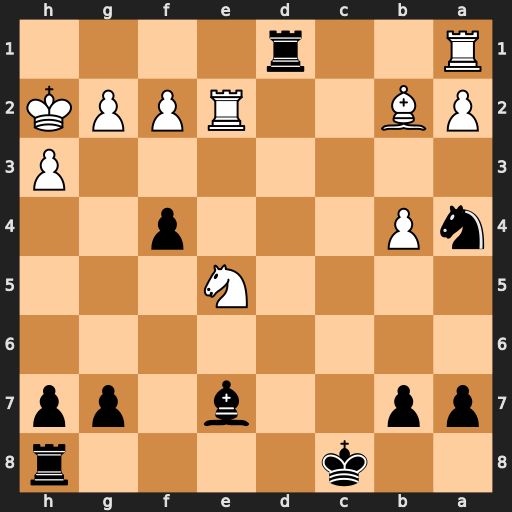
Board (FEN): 2k4r/pp2b1pp/8/4N3/nP3p2/7P/PB2RPPK/R2r4
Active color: b
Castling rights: -
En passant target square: -
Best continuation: Nxb2 Rxd1 Nxd1 Nf7 Re8